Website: lowes
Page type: payment
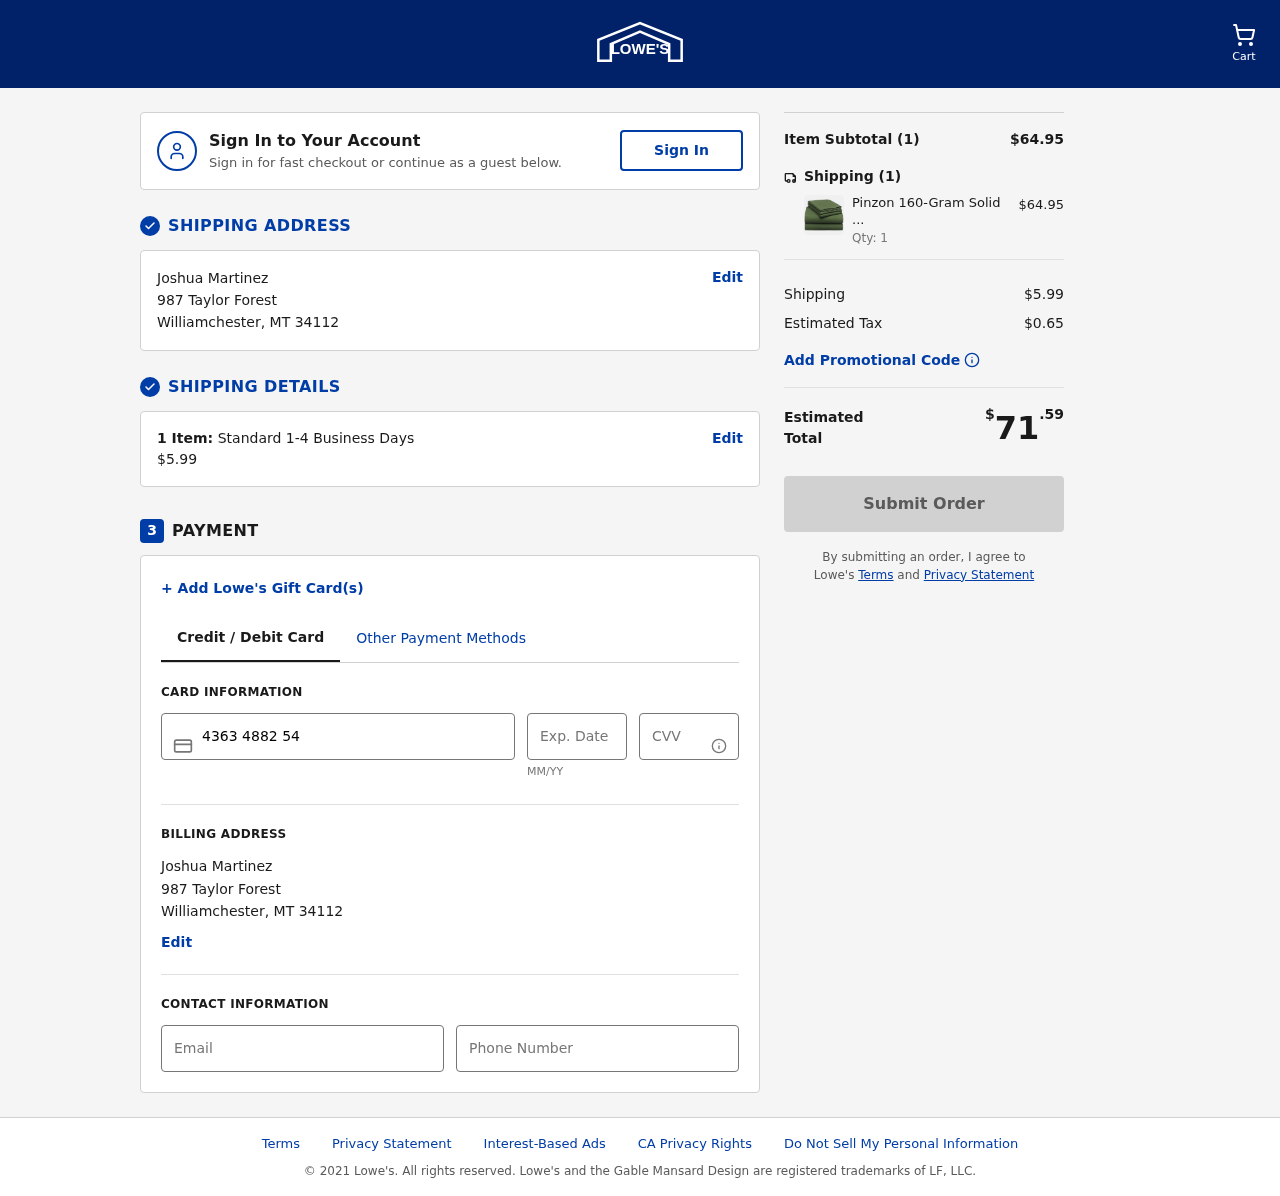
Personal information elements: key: PII_CARD_CVV
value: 560
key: PII_CARD_EXPIRY
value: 02/29
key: PII_CARD_NUMBER
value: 4363 4882 5478 6718
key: PII_CITY
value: Williamchester
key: PII_EMAIL
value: joshua_martinez@hotmail.com
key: PII_FULLNAME
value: Joshua Martinez
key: PII_PHONE
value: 3248273836
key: PII_POSTCODE
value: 34112
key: PII_STATE_ABBR
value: MT
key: PII_STREET
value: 987 Taylor Forest
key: PII_FULLNAME2
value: Joshua Martinez
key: PII_CITY2
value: Williamchester
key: PII_STATE_ABBR2
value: MT
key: PII_POSTCODE_FULL
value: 34112
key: PII_POSTCODE_NUMERIC
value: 34112
Product elements: key: PRODUCT1_NAME
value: Pinzon 160-Gram Solid Flannel Full Sheet Set, Olive
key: PRODUCT1_PRICE
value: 64.95
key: PRODUCT1_QUANTITY
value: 1
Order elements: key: ORDER_NUM_ITEMS
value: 1
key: ORDER_SHIPPING_COST
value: $5.99
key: ORDER_NUM_ITEMS2
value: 1
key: ORDER_SUBTOTAL
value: $64.95
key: ORDER_NUM_ITEMS3
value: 1
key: ORDER_SHIPPING_COST2
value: $5.99
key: ORDER_TAX
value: $0.65
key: ORDER_TOTAL
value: $71.59